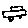
Label: car